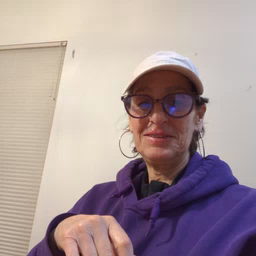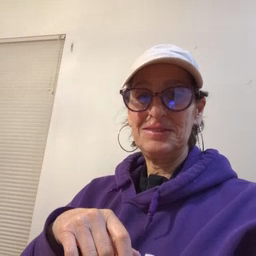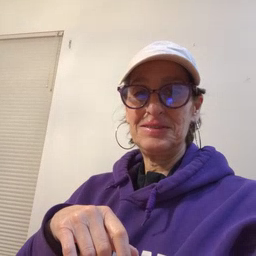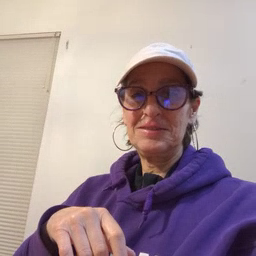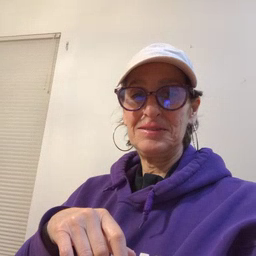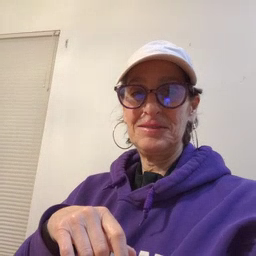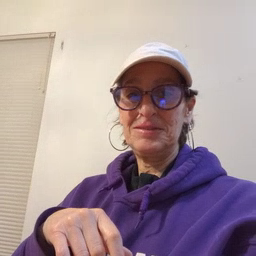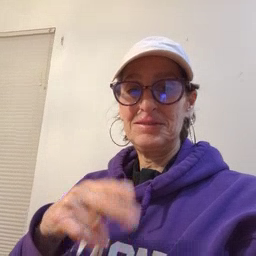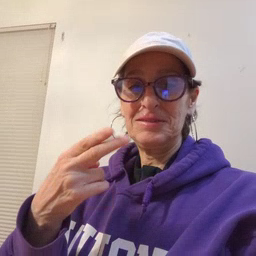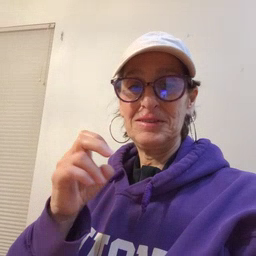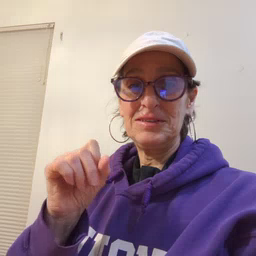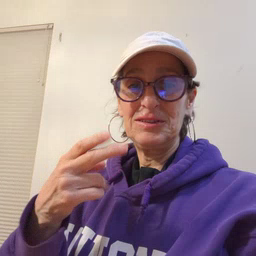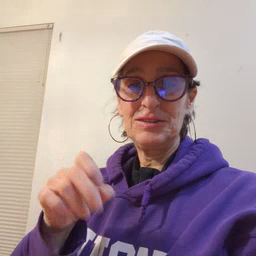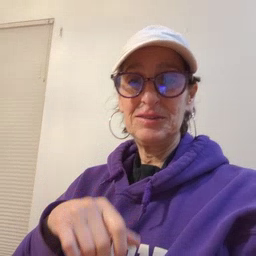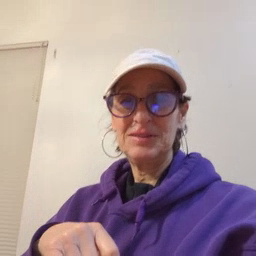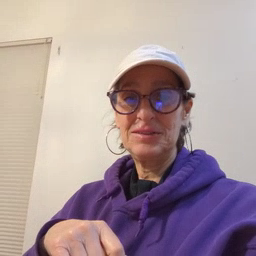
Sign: hesheit